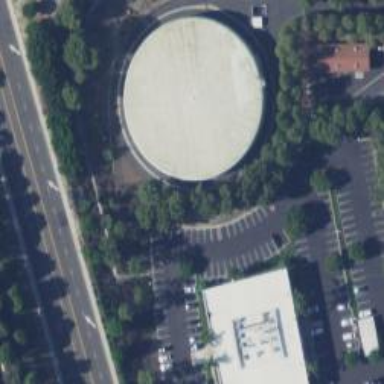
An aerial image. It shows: Building with man-made water storage tank.